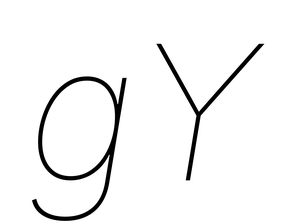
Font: Inter-Italic_Thin_Italic